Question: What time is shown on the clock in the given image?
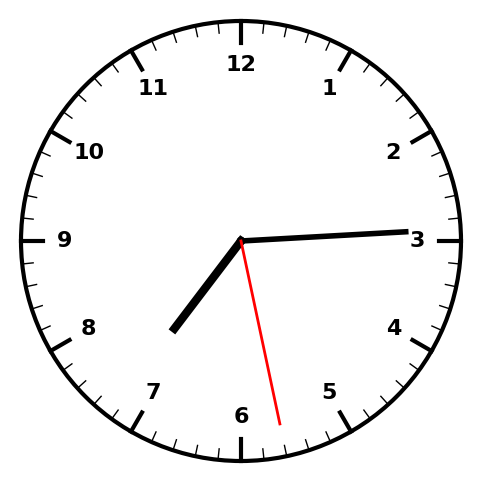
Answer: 07:14:28